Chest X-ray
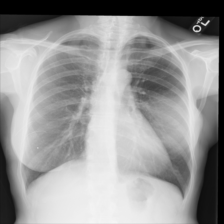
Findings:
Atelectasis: negative
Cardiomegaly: negative
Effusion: negative
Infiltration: negative
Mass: negative
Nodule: negative
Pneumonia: negative
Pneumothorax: negative
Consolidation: negative
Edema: negative
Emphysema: negative
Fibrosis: negative
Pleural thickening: negative
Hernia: negative